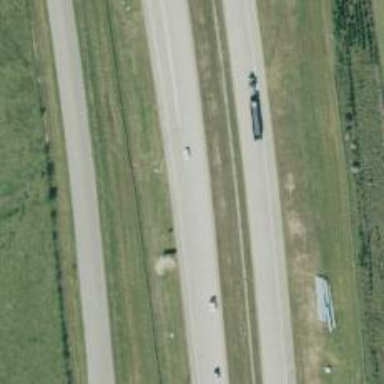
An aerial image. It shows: Motorway.